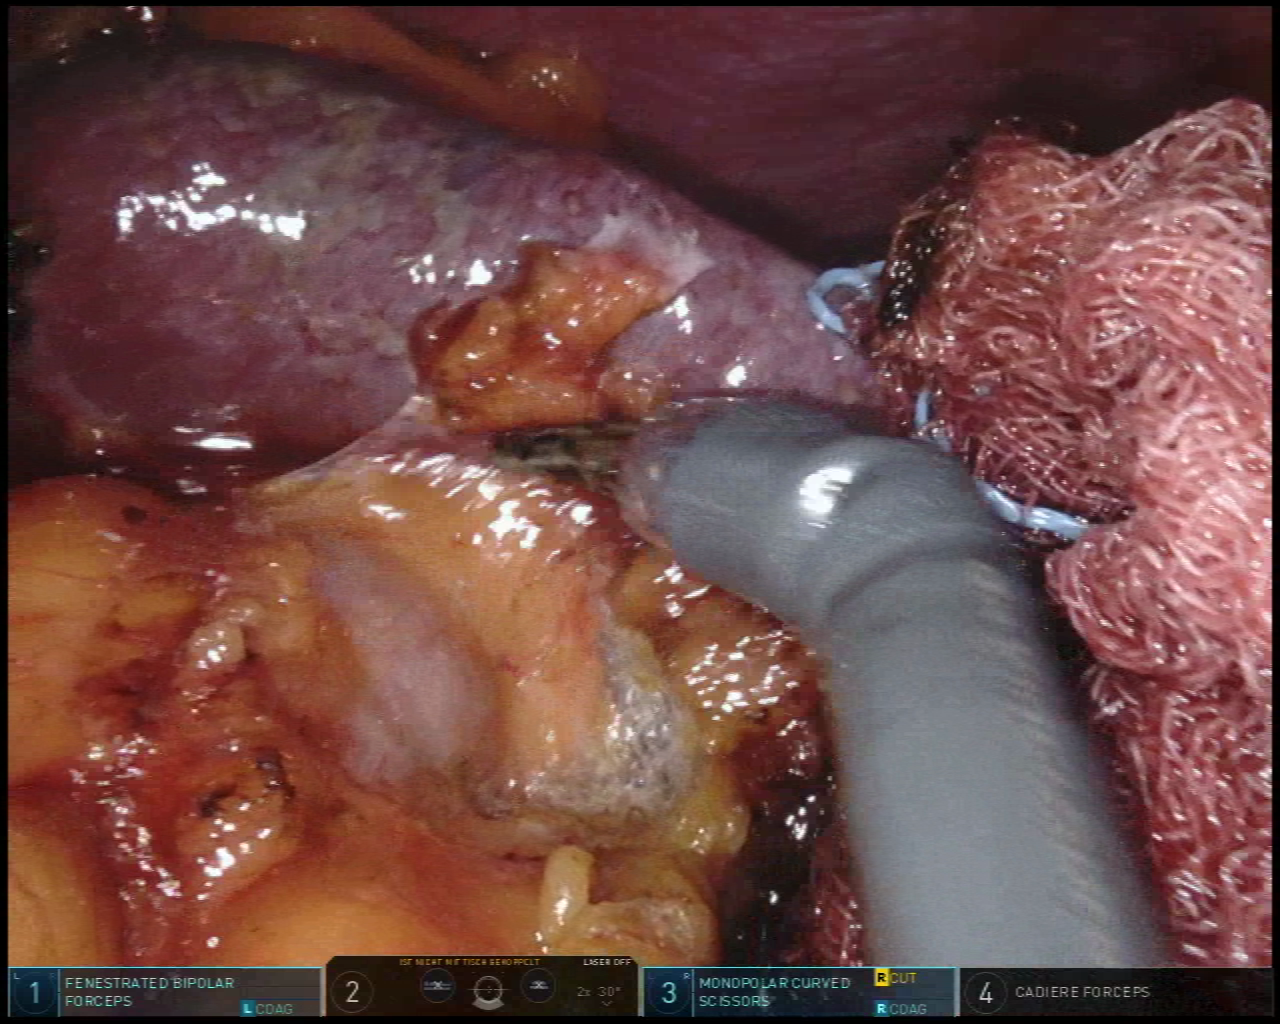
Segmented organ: stomach
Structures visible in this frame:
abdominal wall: yes
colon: no
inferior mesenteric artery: no
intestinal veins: no
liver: no
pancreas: no
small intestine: no
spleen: yes
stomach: yes
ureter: no
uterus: no
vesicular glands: no